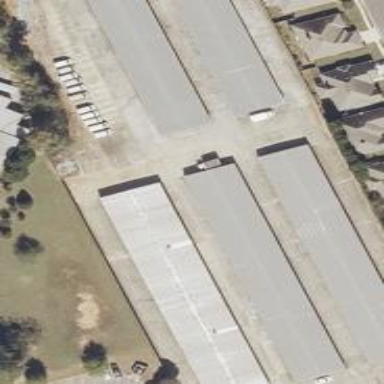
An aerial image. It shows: Group of garages.